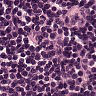
Metastatic tissue present: no